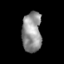
Tissue: skin
Cell type: Epithelial cells
Senescence score: 0.2461
Nuclear area (px): 763
Mean DAPI intensity: 146.351